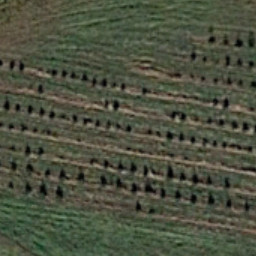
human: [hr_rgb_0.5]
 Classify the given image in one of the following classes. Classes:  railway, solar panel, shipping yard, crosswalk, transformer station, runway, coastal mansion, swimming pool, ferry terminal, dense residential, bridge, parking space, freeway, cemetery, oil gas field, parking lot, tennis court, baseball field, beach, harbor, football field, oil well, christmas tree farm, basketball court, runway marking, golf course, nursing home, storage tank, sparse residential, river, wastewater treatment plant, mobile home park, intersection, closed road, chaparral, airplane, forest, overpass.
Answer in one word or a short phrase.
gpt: christmas tree farm